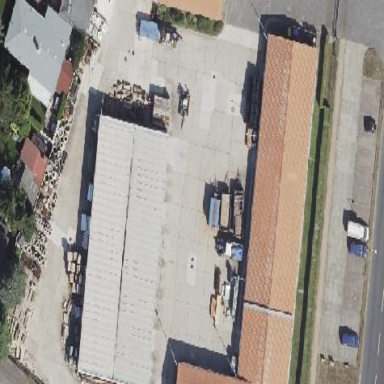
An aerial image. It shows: Industrial building with flat roof.